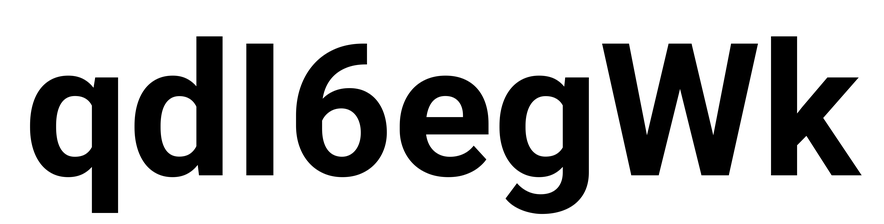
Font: Roboto_Bold